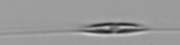
Label: Cylindrotheca